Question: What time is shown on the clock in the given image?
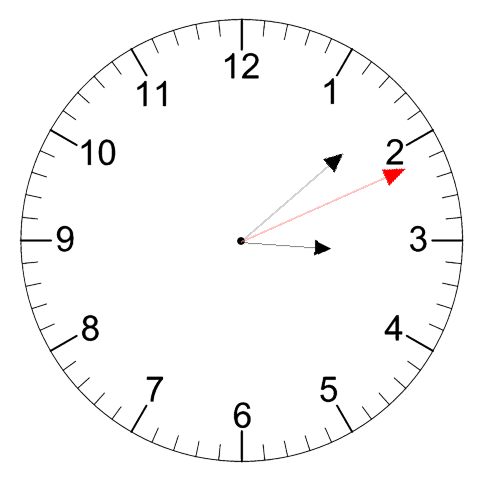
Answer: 03:08:11